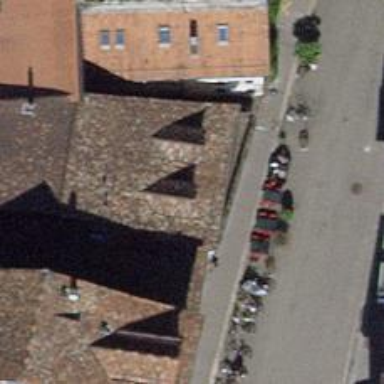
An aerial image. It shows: Cafe.